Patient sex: F
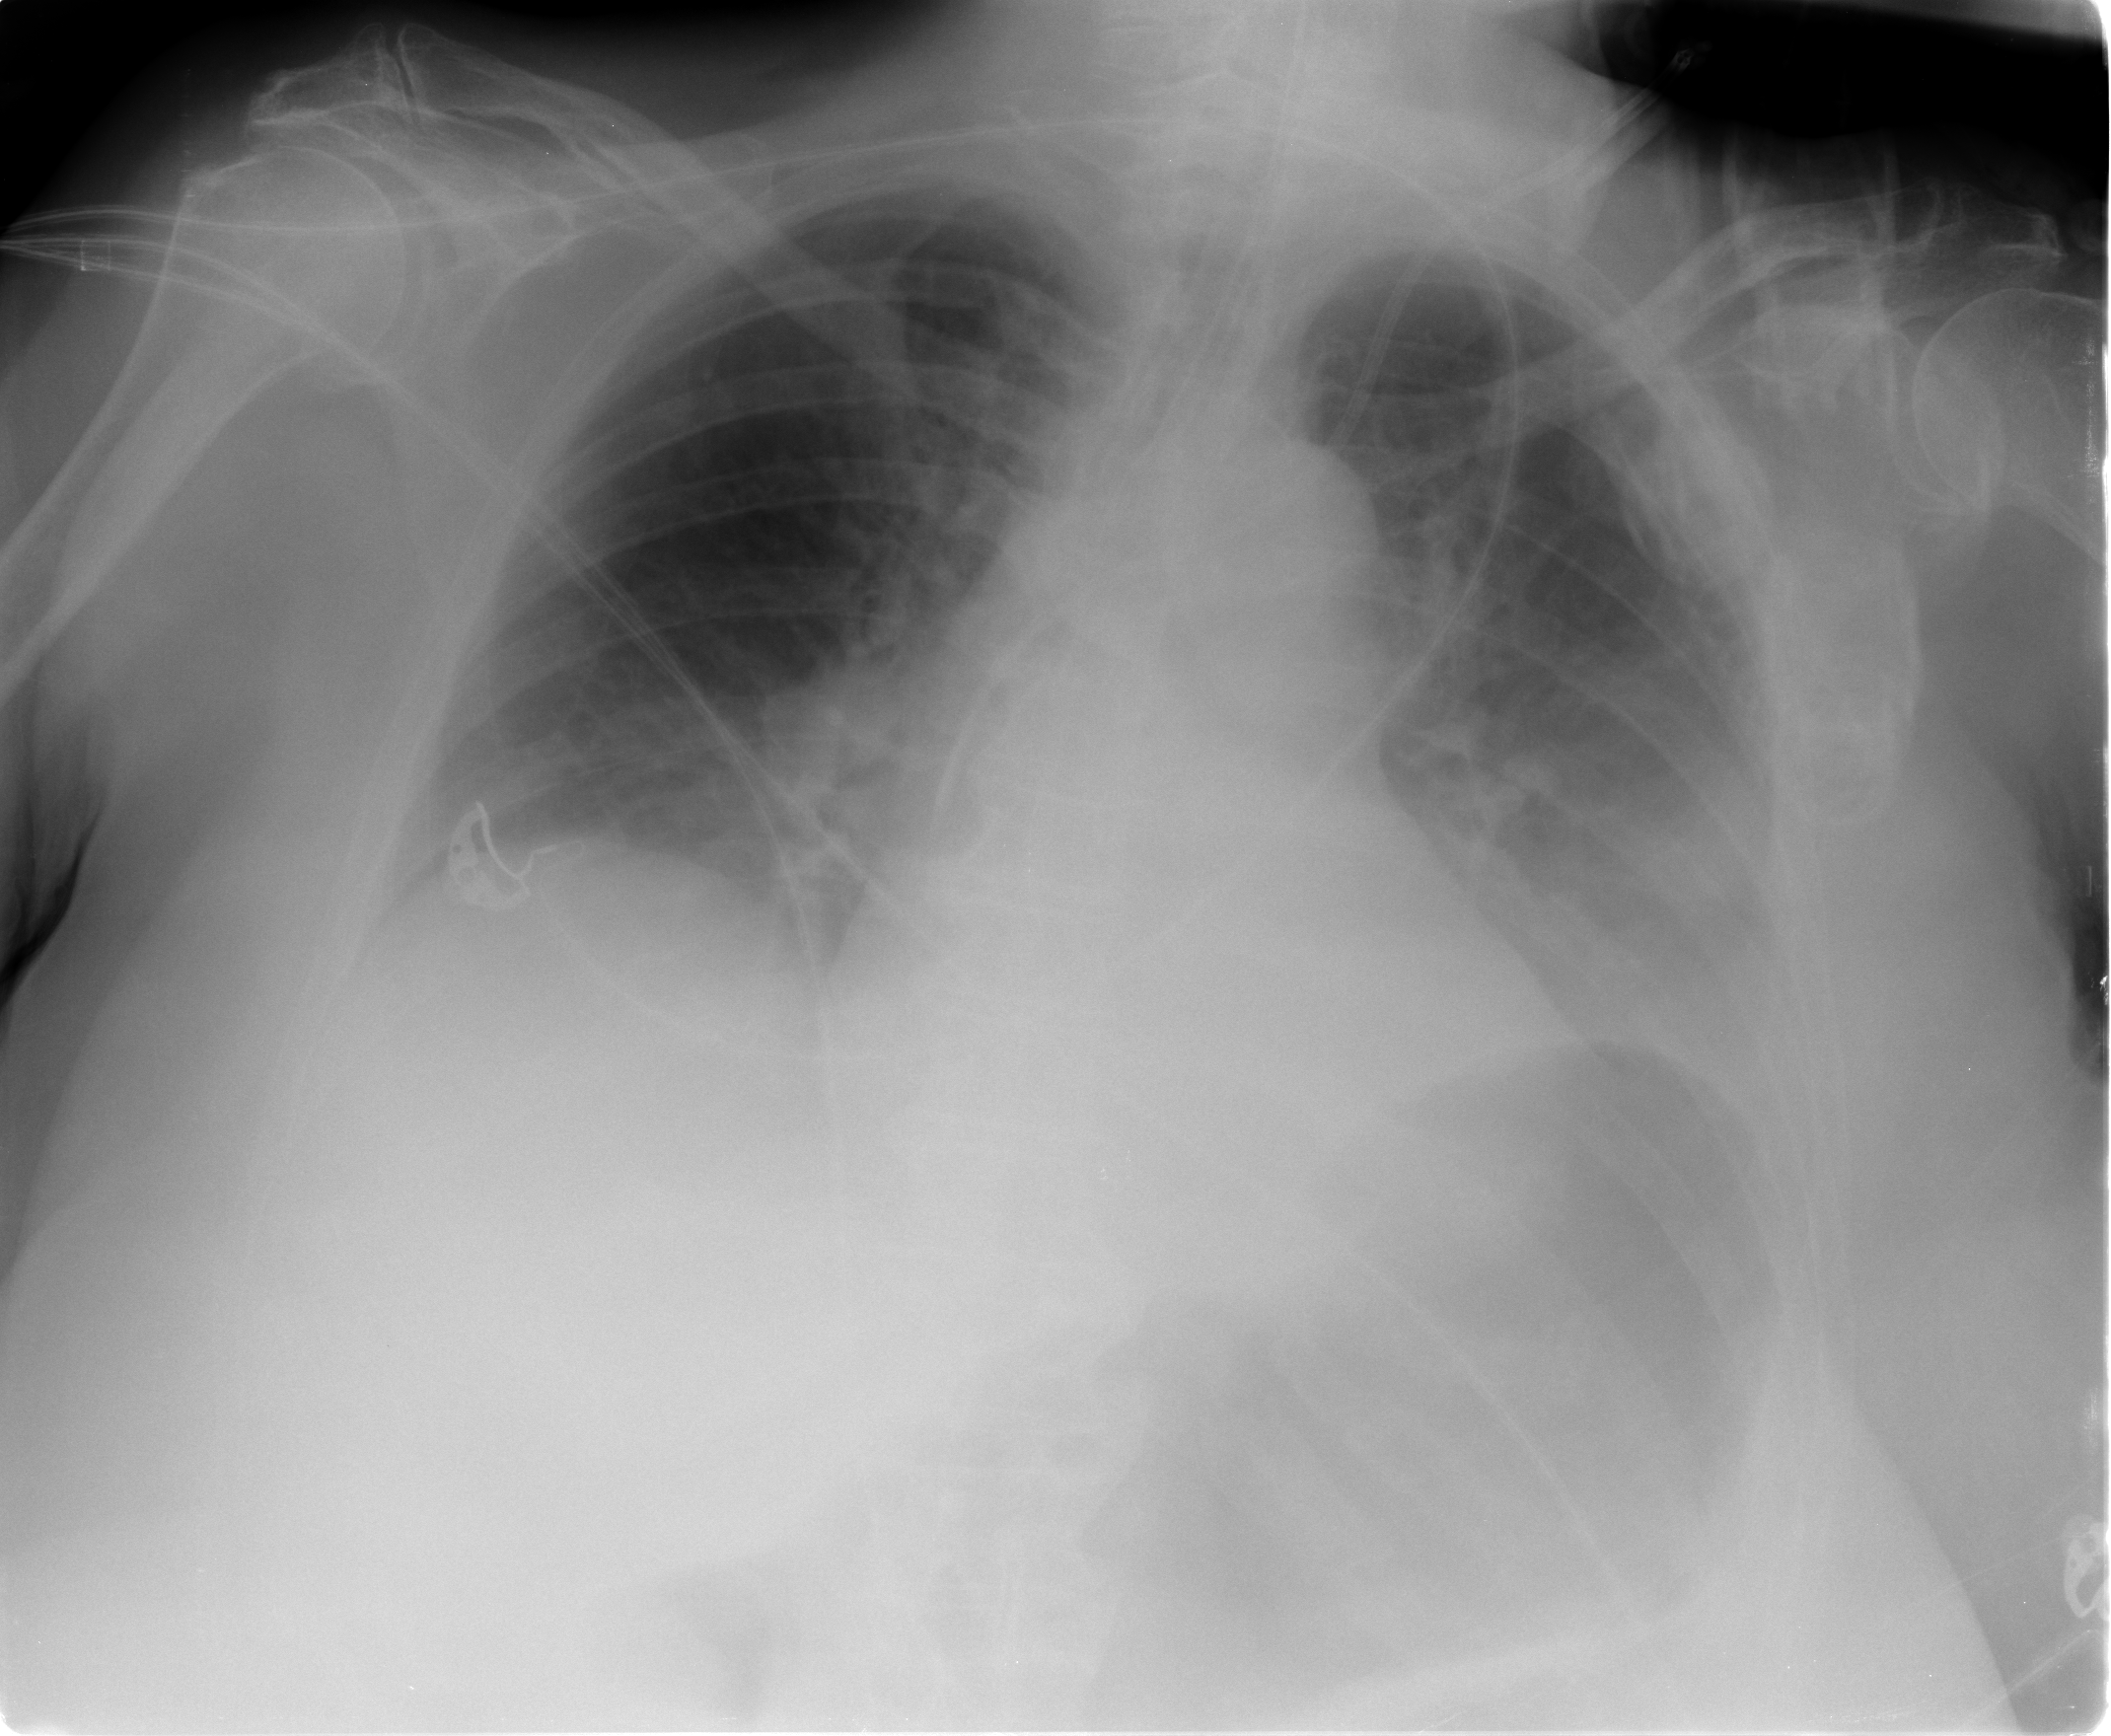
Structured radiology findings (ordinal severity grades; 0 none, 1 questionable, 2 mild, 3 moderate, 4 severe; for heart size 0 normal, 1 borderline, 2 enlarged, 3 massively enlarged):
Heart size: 0
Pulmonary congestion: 0
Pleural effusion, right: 0
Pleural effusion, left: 2
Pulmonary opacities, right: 0
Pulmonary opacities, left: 0
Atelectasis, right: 0
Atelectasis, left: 2